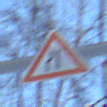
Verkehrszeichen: EinseitigVerengteFahrbahnLinks
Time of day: MorningAfternoon
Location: Outdoor (Nature)
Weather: Clear
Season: Winter
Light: Natural